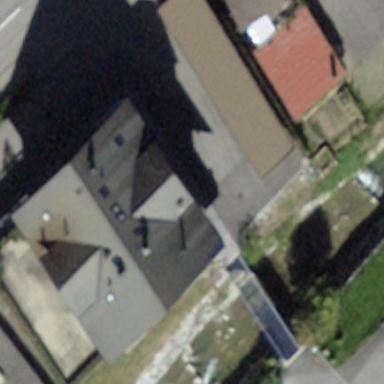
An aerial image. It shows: View of roof of building.